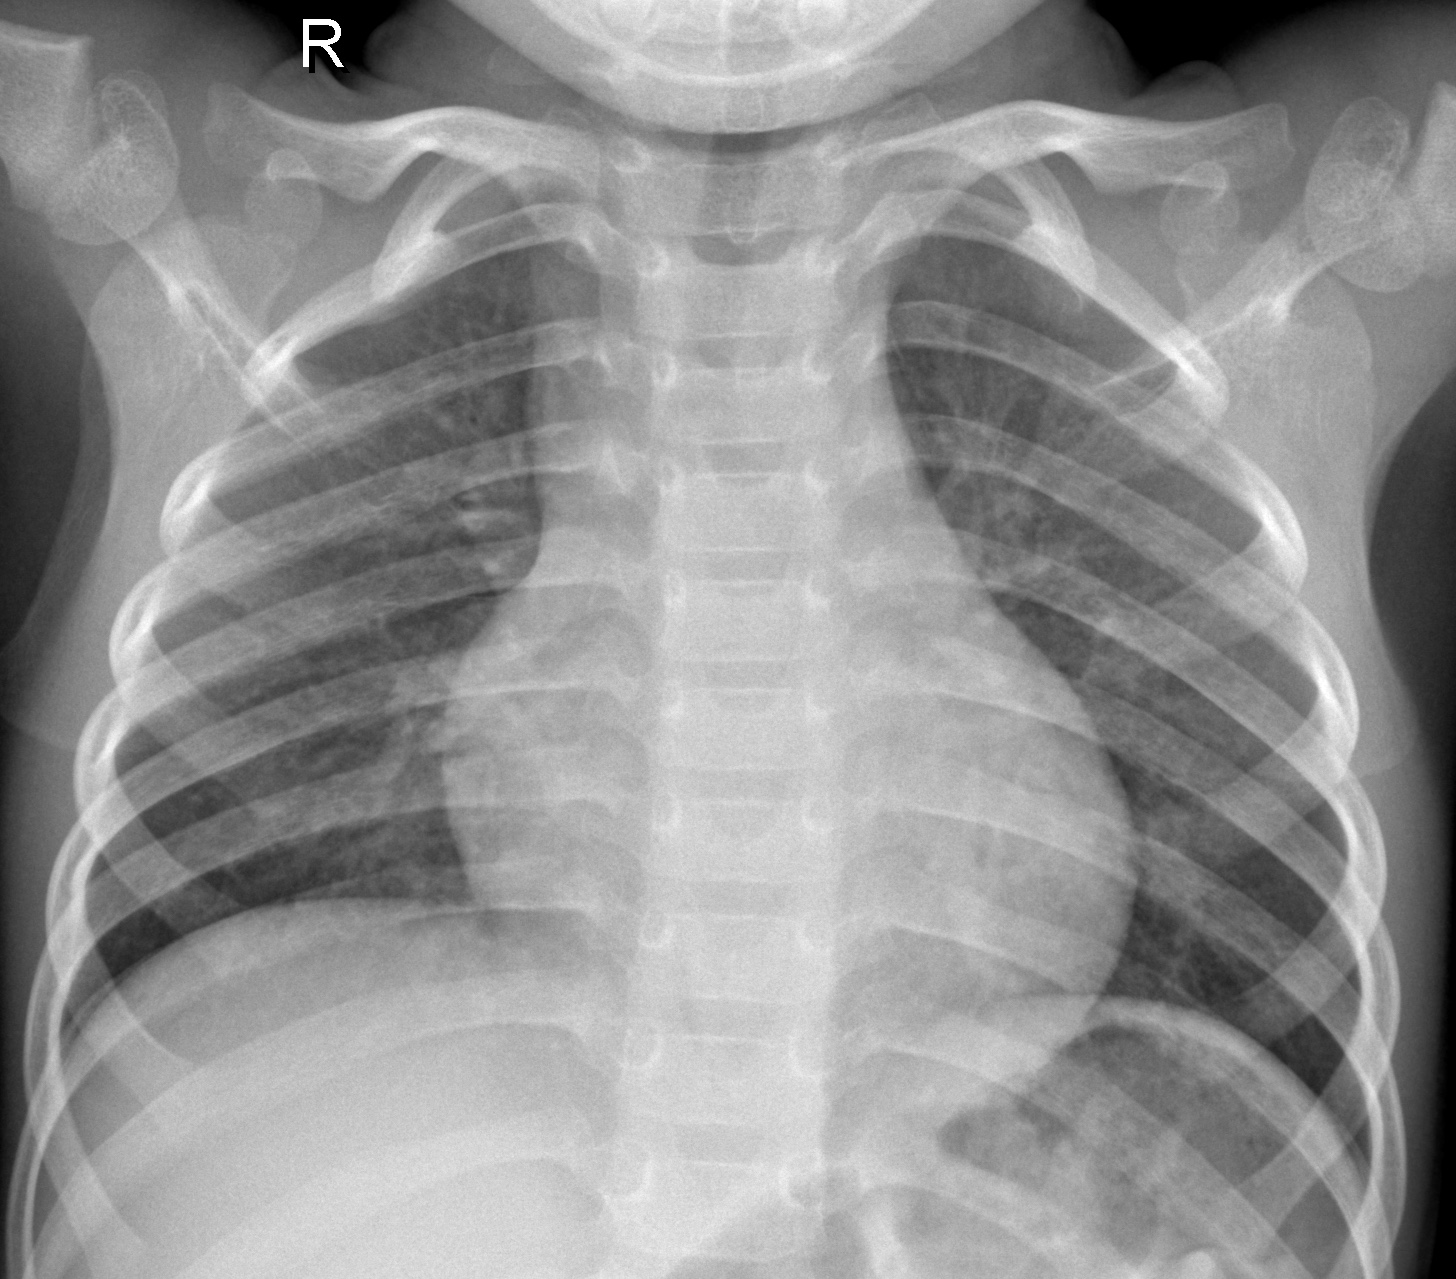
Diagnosis: NORMAL